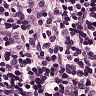
Metastatic tissue present: no